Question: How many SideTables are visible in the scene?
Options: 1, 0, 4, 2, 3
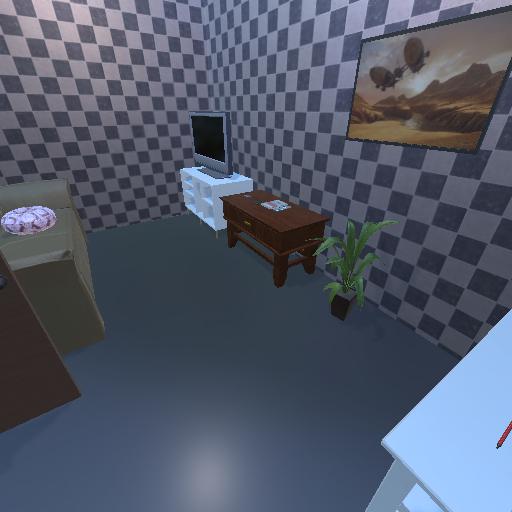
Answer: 1